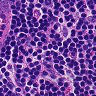
Metastatic tissue present: no